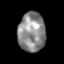
Tissue: skin
Cell type: Epithelial cells
Senescence score: 0.2864
Nuclear area (px): 1047
Mean DAPI intensity: 139.336